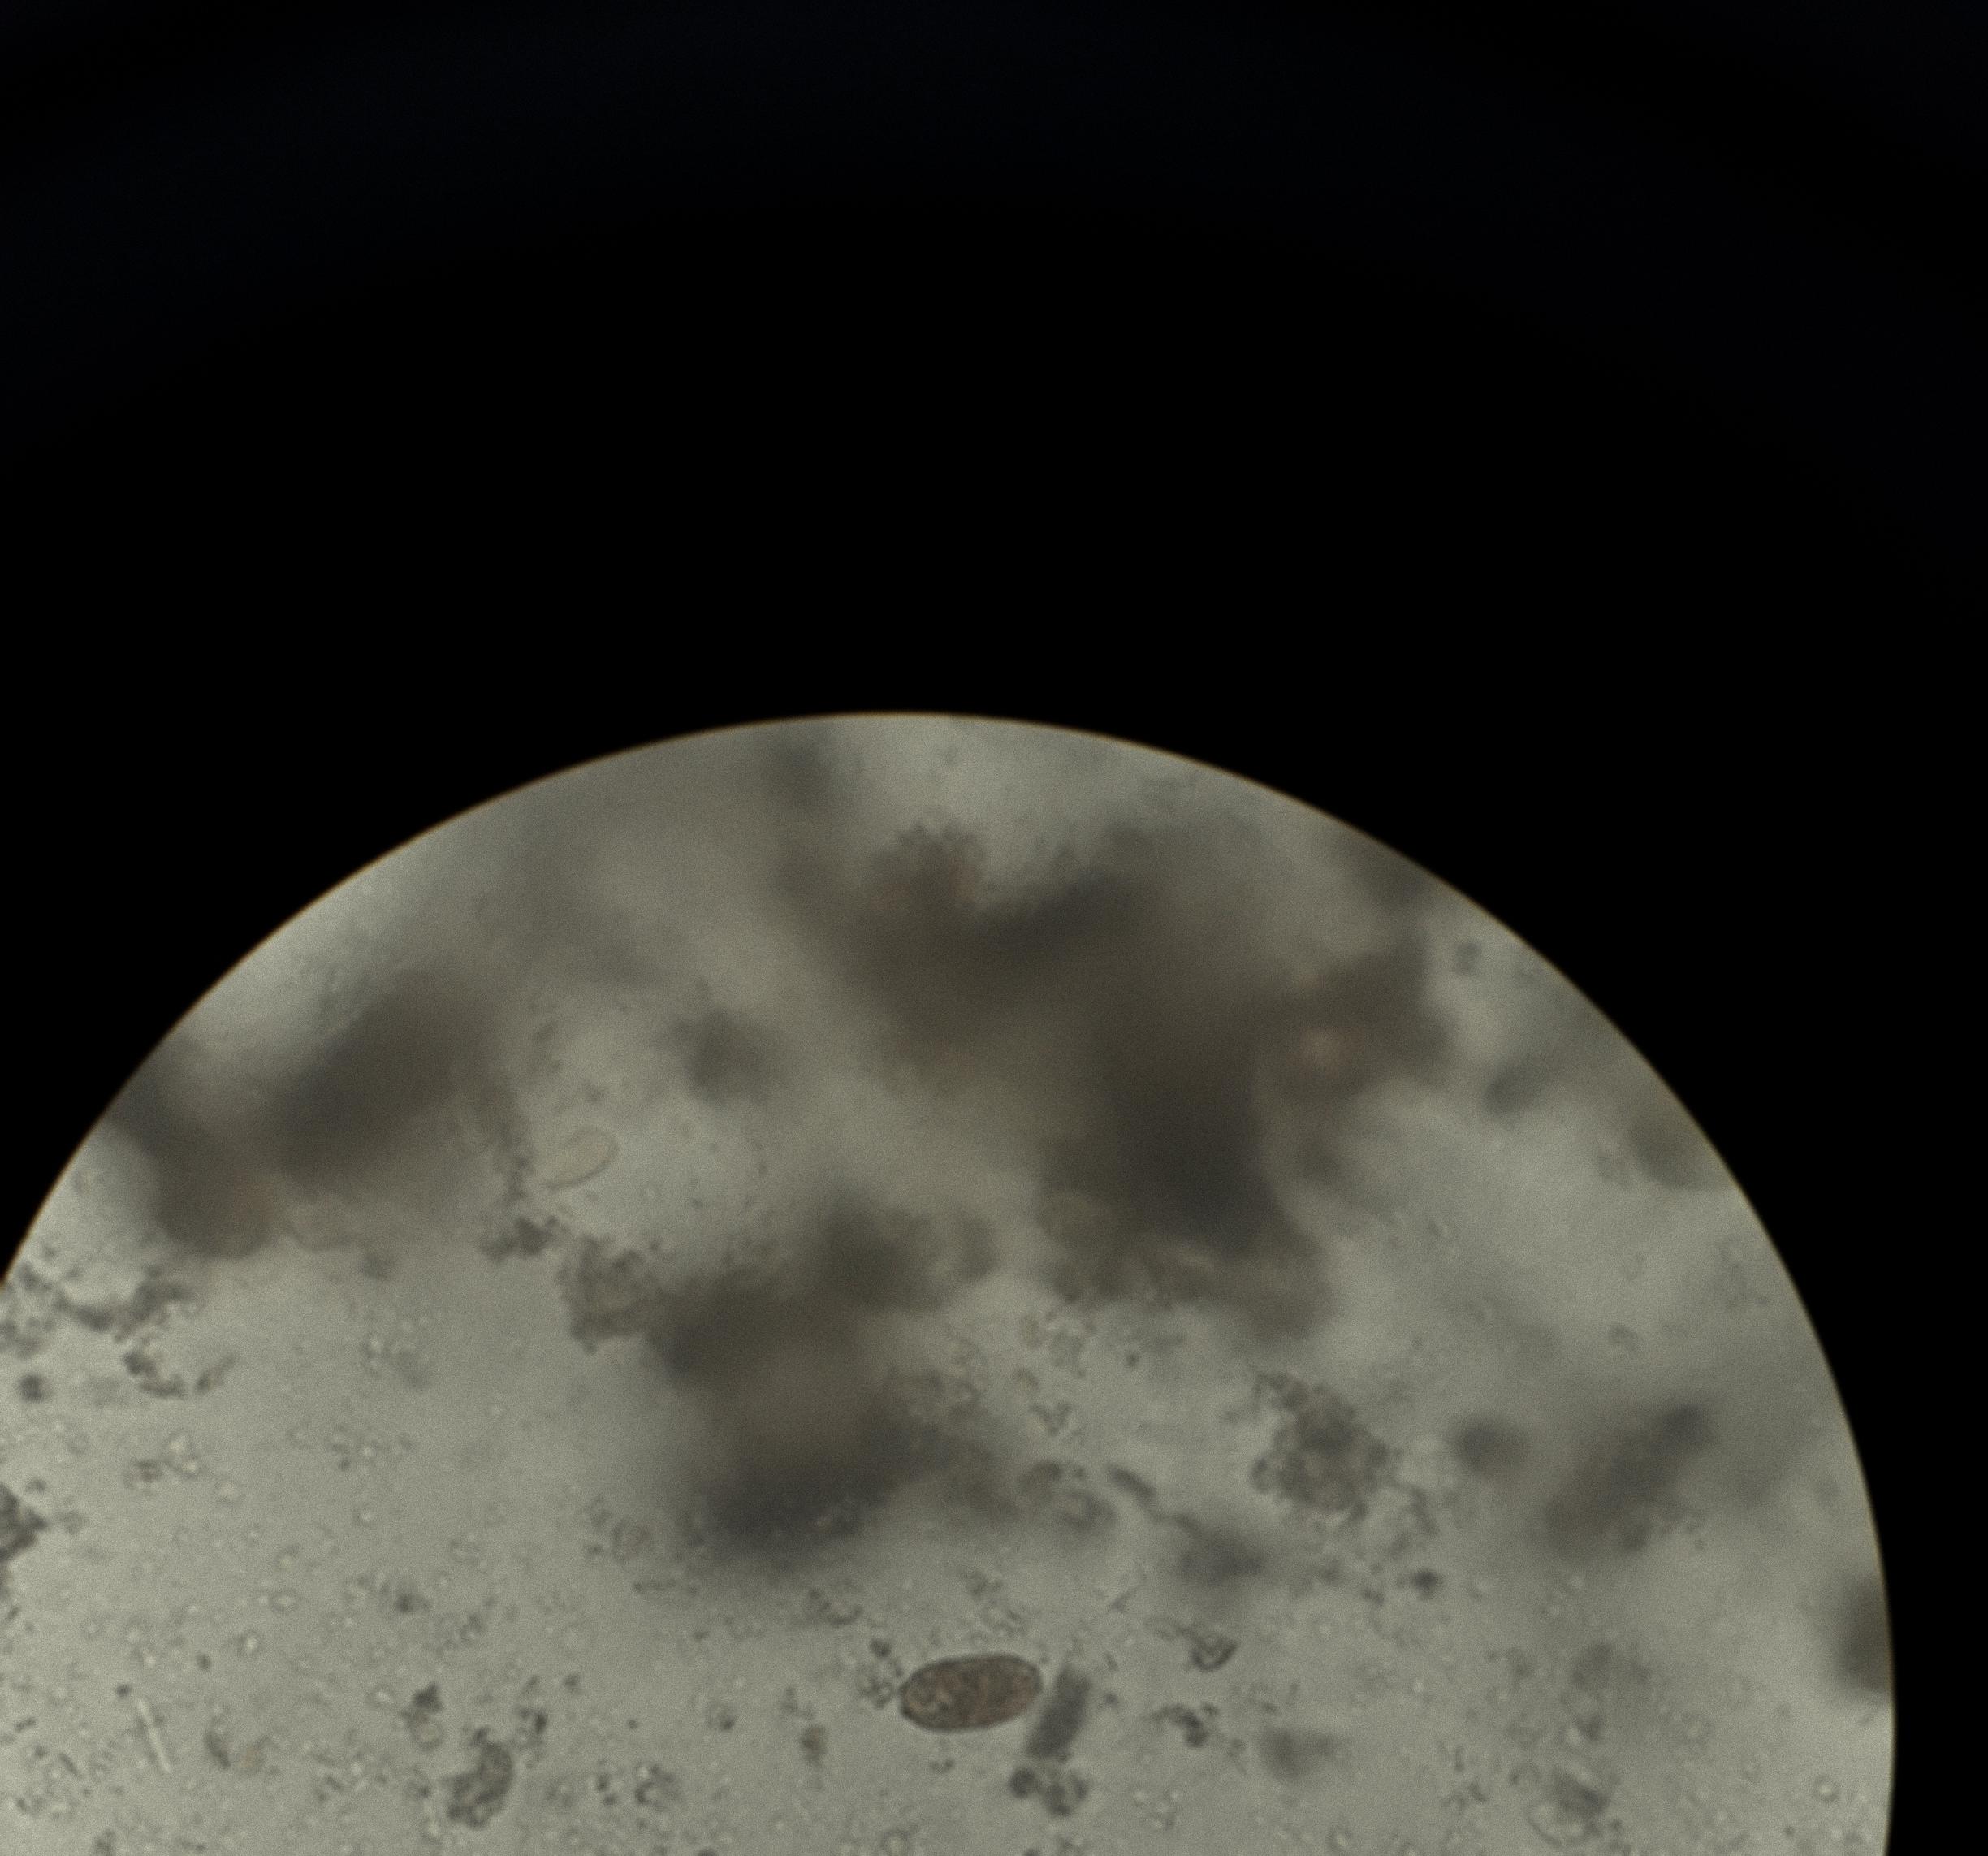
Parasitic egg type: Capillaria philippinensis